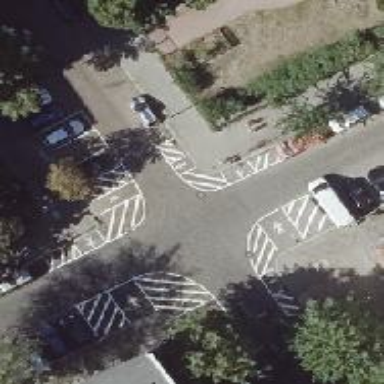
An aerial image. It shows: Unmarked road crossing.